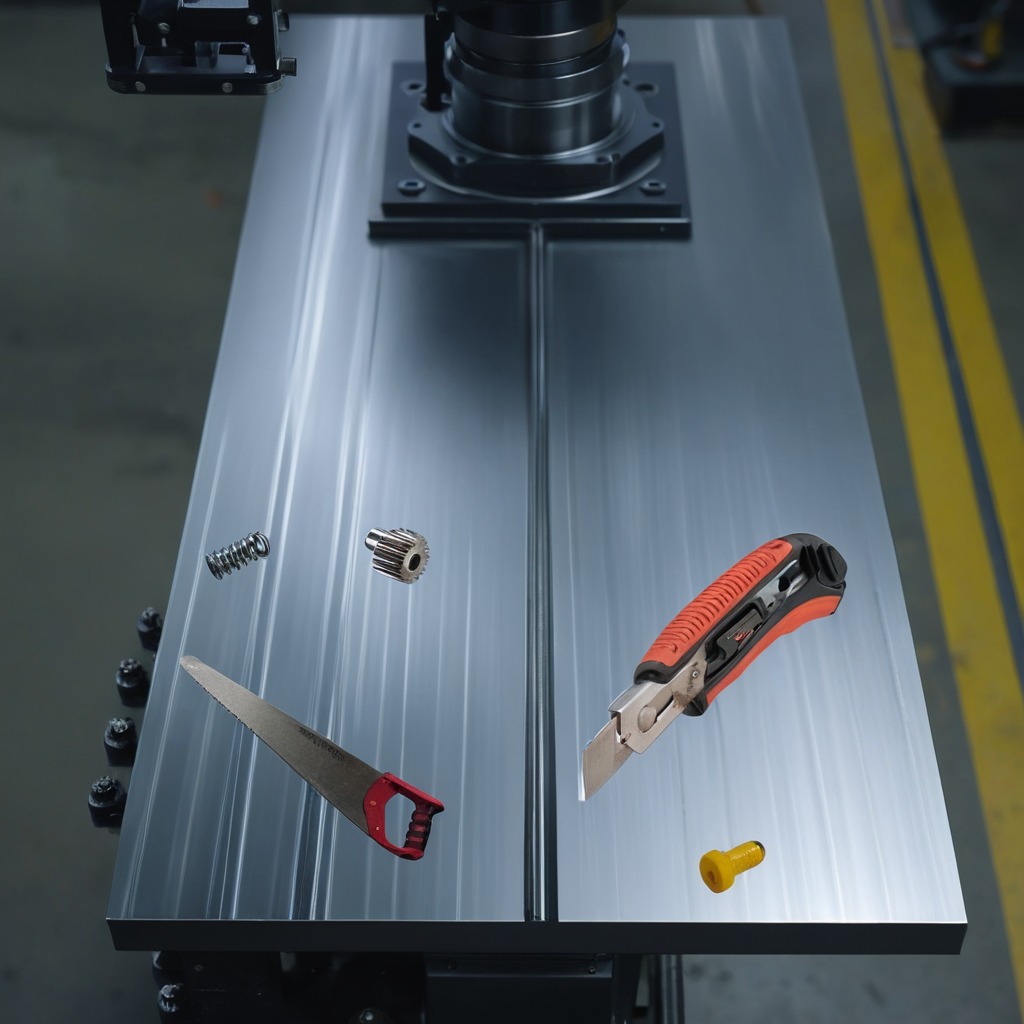
A steel gear with teeth, a utility knife, a metal machine screw, a coiled metal spring, and a handheld metal saw are lying on the metal table in a machine shop under fluorescent lights.